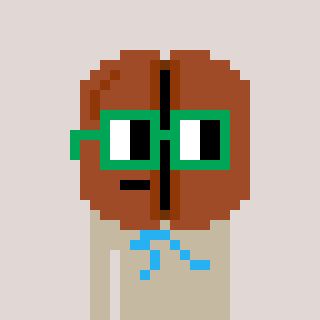
a pixel art character with square green glasses, a coffeebean-shaped head and a bege-colored body on a warm background